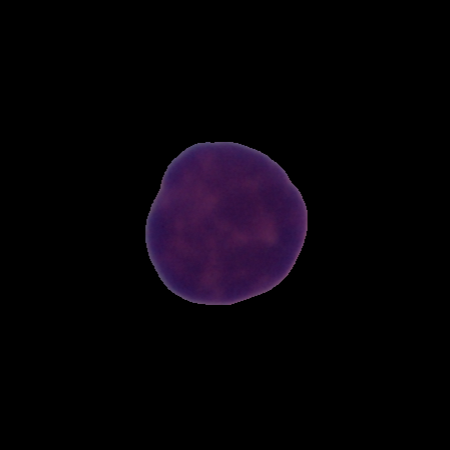
Label: healthy